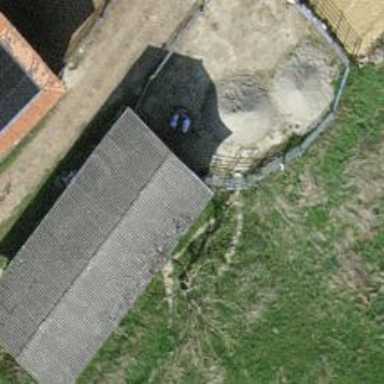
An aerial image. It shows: Farm building.